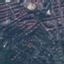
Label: Residential